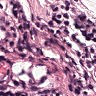
Metastatic tissue present: no